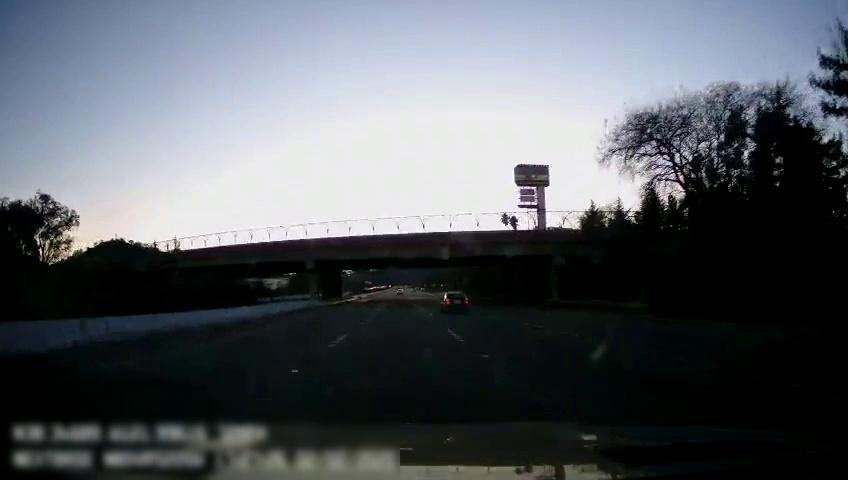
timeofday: Day
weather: Cloudy
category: Drivable Space
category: Vehicles | Car
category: Lanes | Current Lane
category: Lanes | Current Lane